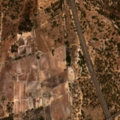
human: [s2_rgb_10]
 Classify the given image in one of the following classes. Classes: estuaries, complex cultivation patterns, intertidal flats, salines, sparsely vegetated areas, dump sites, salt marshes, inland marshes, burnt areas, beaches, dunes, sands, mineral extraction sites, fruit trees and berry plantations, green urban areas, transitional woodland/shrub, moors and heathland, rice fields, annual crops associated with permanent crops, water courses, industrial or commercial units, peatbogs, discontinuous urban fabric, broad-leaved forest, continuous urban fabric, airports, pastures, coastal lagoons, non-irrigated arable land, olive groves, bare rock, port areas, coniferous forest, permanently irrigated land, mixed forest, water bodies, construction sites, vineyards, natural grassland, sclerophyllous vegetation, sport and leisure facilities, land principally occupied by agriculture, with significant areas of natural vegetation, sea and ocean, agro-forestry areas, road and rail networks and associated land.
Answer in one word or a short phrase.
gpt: non-irrigated arable land, agro-forestry areas, broad-leaved forest, transitional woodland/shrub